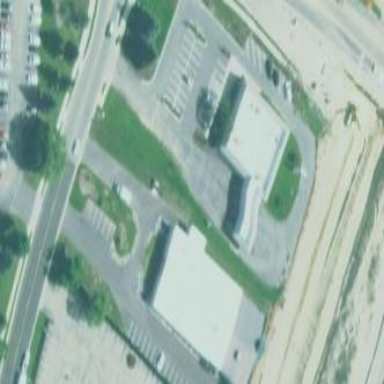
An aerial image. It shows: Building.